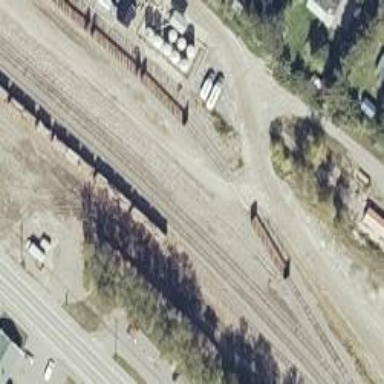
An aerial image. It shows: Railway yard used for servicing trains.